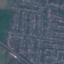
Land use / land cover: Residential